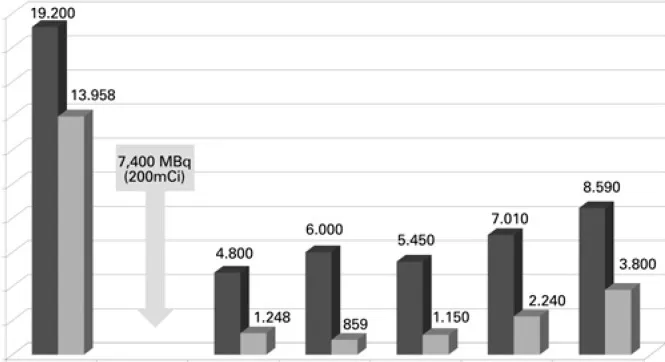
Graphic representation of the sequential leukocyte and lymphocyte counts before and along 19 months after internal radiation therapy with I-131.
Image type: pathology (immunostaining)